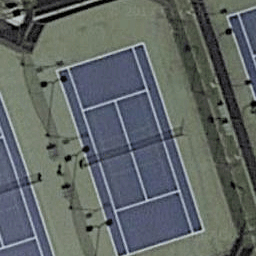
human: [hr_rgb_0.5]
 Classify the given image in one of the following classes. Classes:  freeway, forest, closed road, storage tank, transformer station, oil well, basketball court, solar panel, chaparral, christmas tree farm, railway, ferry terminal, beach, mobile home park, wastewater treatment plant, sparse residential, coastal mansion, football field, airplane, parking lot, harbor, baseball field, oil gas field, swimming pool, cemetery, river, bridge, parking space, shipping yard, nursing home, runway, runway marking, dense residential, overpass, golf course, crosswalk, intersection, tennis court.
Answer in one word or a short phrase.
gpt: tennis court